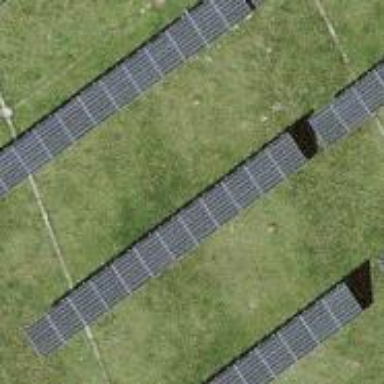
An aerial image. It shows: Solar power generator using photovoltaic method with solar photovoltaic panel types.